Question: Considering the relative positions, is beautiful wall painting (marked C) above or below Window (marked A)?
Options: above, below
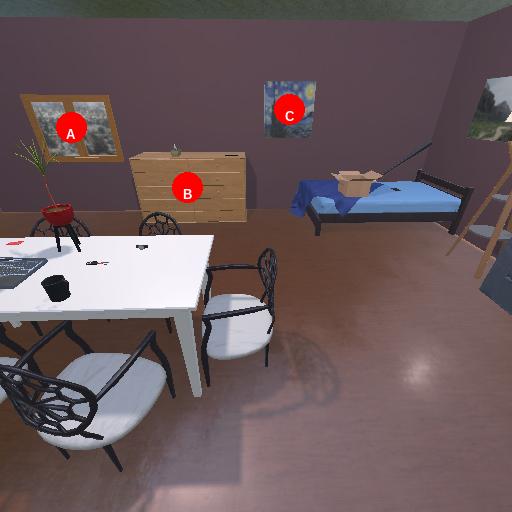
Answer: above